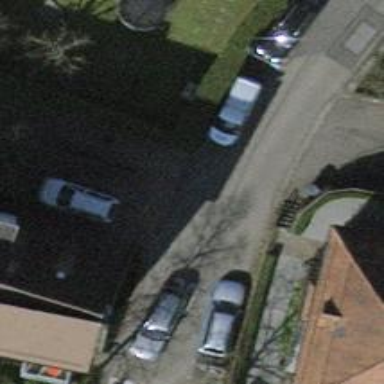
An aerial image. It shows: Asphalt road in living street.